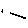
Label: line